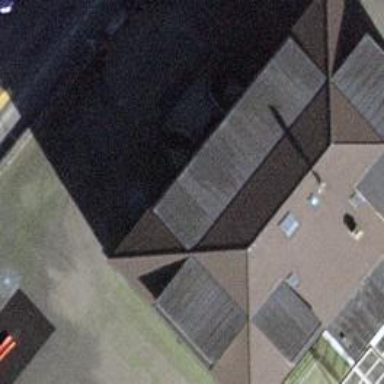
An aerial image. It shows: School building.